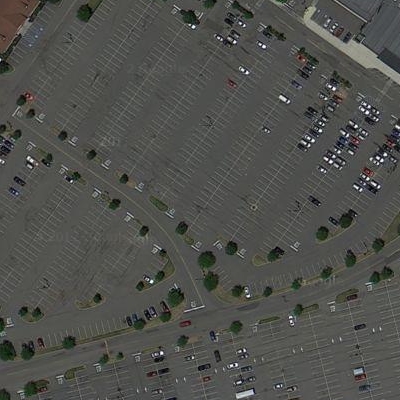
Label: gParking